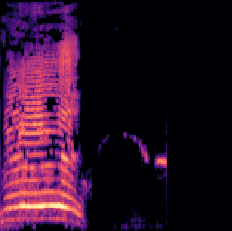
Sound class: Cow